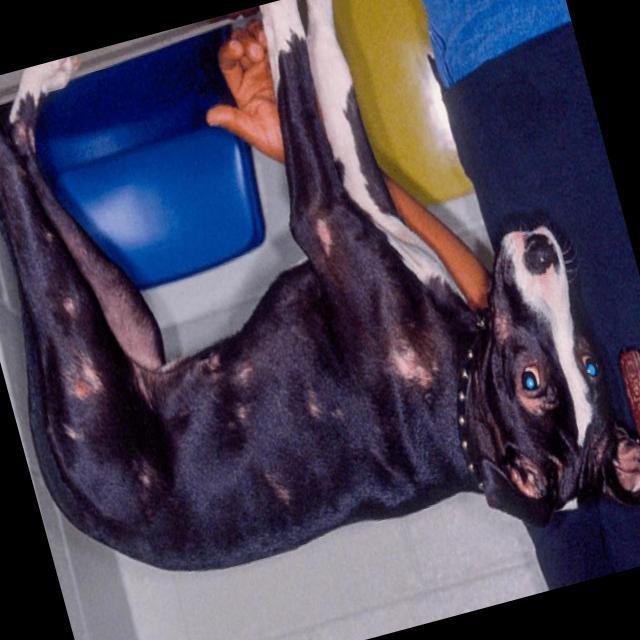
Canine ringworm (Dermatophytosis) — fungal infection caused by Microsporum or Trichophyton. Presents with circular alopecia, scaling, crusting, and broken hairs.